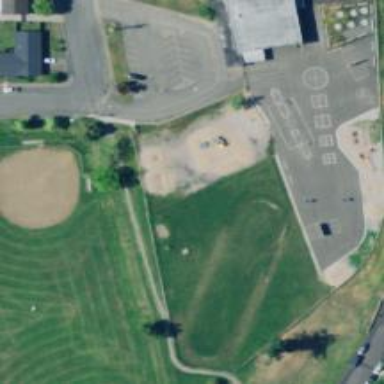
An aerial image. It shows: Playground area for leisure land.